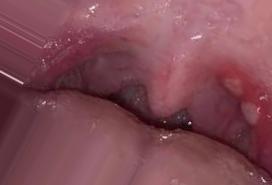
Condition: Mouth Ulcer